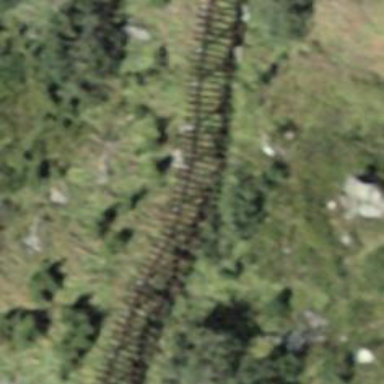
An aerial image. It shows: Snow fence that is man-made.